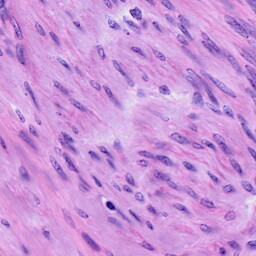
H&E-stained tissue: Cervix